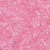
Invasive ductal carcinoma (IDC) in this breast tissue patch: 0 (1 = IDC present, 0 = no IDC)